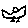
Label: bird